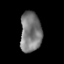
Tissue: prostate
Cell type: T cells
Senescence score: 0.2978
Nuclear area (px): 830
Mean DAPI intensity: 122.414